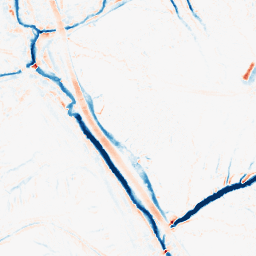
Category: morphological
Decomposition family: morphological
Decomposition parameters: operation: average
size: 5
Upsampling method: cubic_mitchell
Upsampling parameters: scale: 8
Upsampling scale: 8